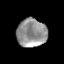
Tissue: prostate
Cell type: Myeloid cells
Senescence score: 0.352
Nuclear area (px): 823
Mean DAPI intensity: 147.813